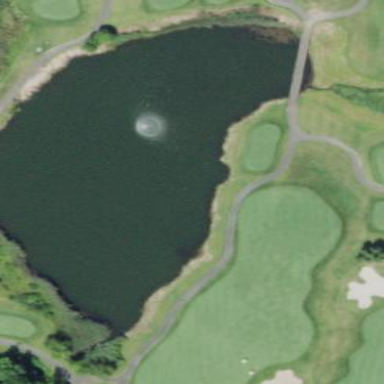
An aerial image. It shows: Water hazard in golf course. The hazard is natural water feature.